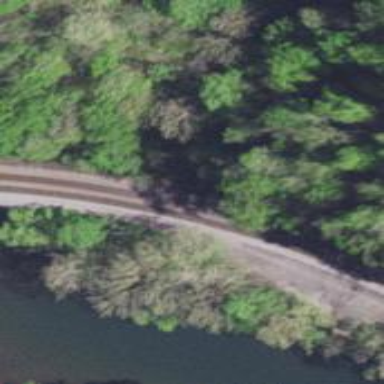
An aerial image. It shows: Railway track.